Question: I am having some problem with weblogic ACTIVE table in a Oracle database (Oracle version 11g)
During the investigation of that problem, I tried to get the result of following query.
Expected result of following query is, to get a value with current time + 30 seconds as the second field "".
But sometimes I get the result otherway (first field is greater than second field by 30 second). After few executions, I get the results correct way again. and after sometime, I get the incorrect result.
'''
select to_char(sysdate, 'YYYY-MM-DD hh:mm:ss'), to_char(sysdate + (30/86400), 'YYYY-MM-DD hh:mm:ss') from dual;
'''
Could any one help me to understand what is the problem here? Is this a bug in Oracle DB?

'''
to_char(sysdate, 'YYYY-MM-DD hh:mm:ss') to_char(sysdate + (30/86400), 'YYYY-MM-DD hh:mm:ss')
2013-07-05 10:07:54 2013-07-05 10:07:24
'''
2013-07-05 10:07: 2013-07-05 10:07:
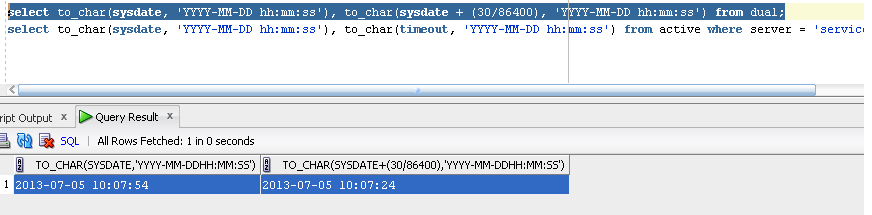
Answer: Your format string should be ''YYYY-MM-DD HH:MI:SS''. Your code displays the month, not the minute.